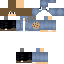
A male human skin with medium skin, wearing brown long hair dressed in a blue hoodie and black pants, featuring a closed mouth.